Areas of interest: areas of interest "Comprehensive Gymnasium"
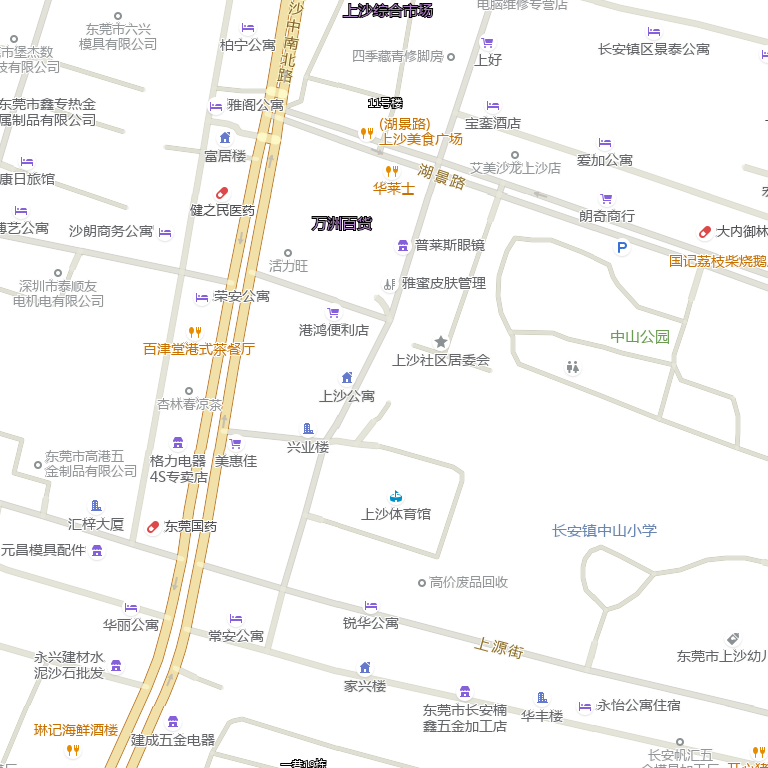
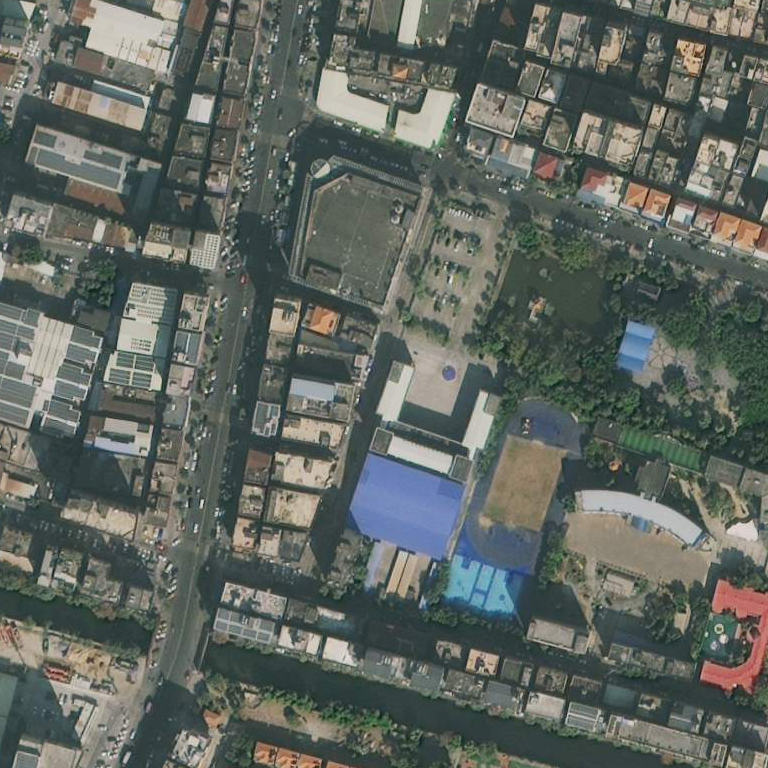